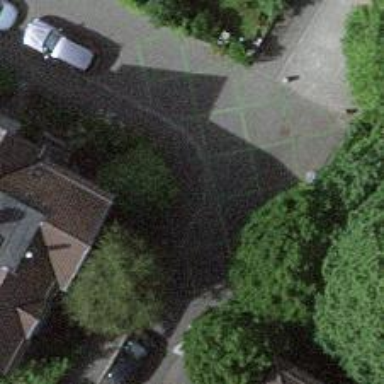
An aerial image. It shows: Kerb barrier.